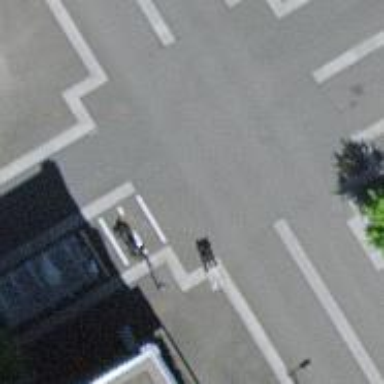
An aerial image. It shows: Motorcycle parking facility.